Interaction volume radius: 10 \u00c5
Interaction volume height: 25 \u00c5
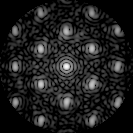
Disorder parameter: 0.294